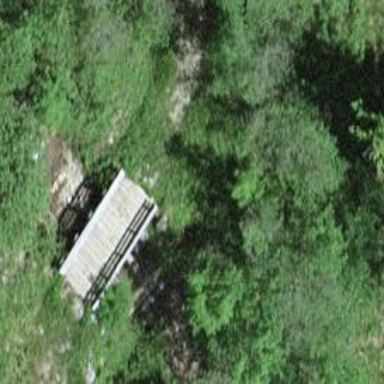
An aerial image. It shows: Path on bridge.